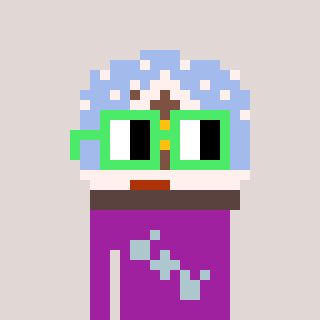
a pixel art character with square light green glasses, a snow globe-shaped head and a magenta-colored body on a warm background